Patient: sex F, age 57
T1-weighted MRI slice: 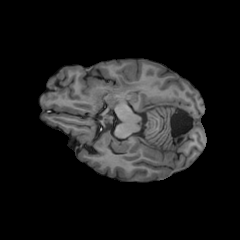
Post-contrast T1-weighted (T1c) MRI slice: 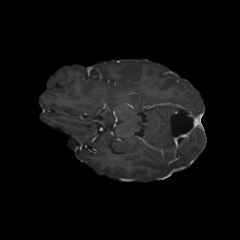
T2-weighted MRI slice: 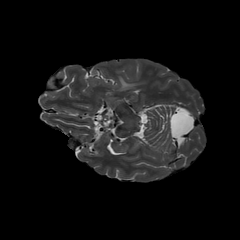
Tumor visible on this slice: yes
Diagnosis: Glioblastoma, IDH-wildtype
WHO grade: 4